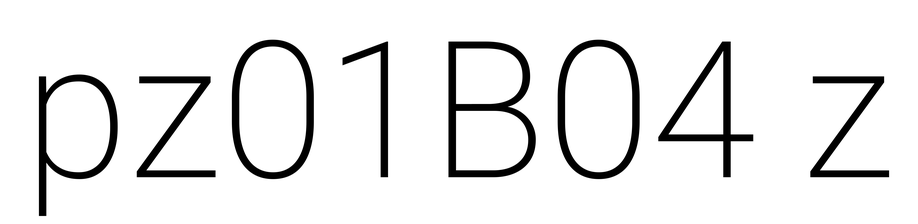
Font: Roboto_ExtraLight